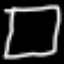
Label: square